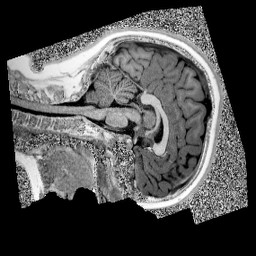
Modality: UNIT1
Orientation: sagittal
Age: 10
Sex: female
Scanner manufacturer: siemens
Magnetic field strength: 3 T
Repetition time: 4 s
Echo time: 0.00299 s